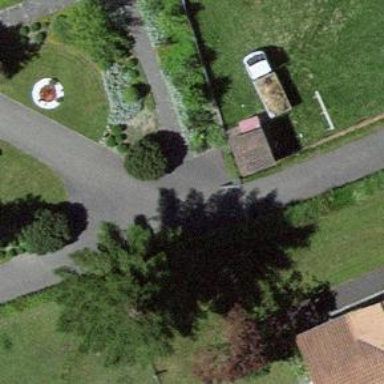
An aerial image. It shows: Gate.